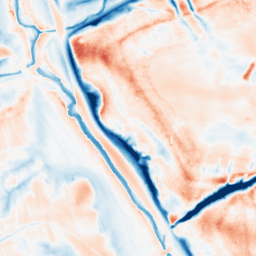
Category: multiscale
Decomposition family: dog_multiscale
Decomposition parameters: sigma_ratio: 1.6
n_scales: 6
base_sigma: 0.5
Upsampling method: cubic_catmull_rom
Upsampling parameters: scale: 8
Upsampling scale: 8